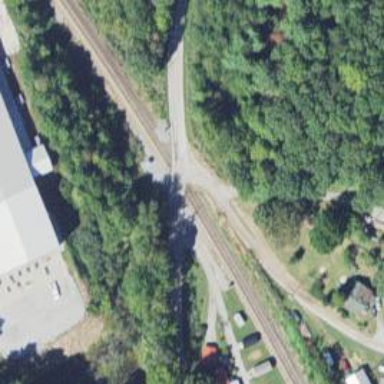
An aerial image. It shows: Railway level crossing.